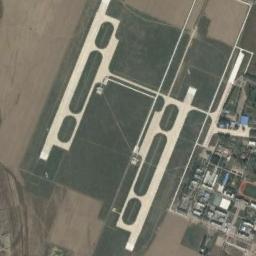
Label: airport